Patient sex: M
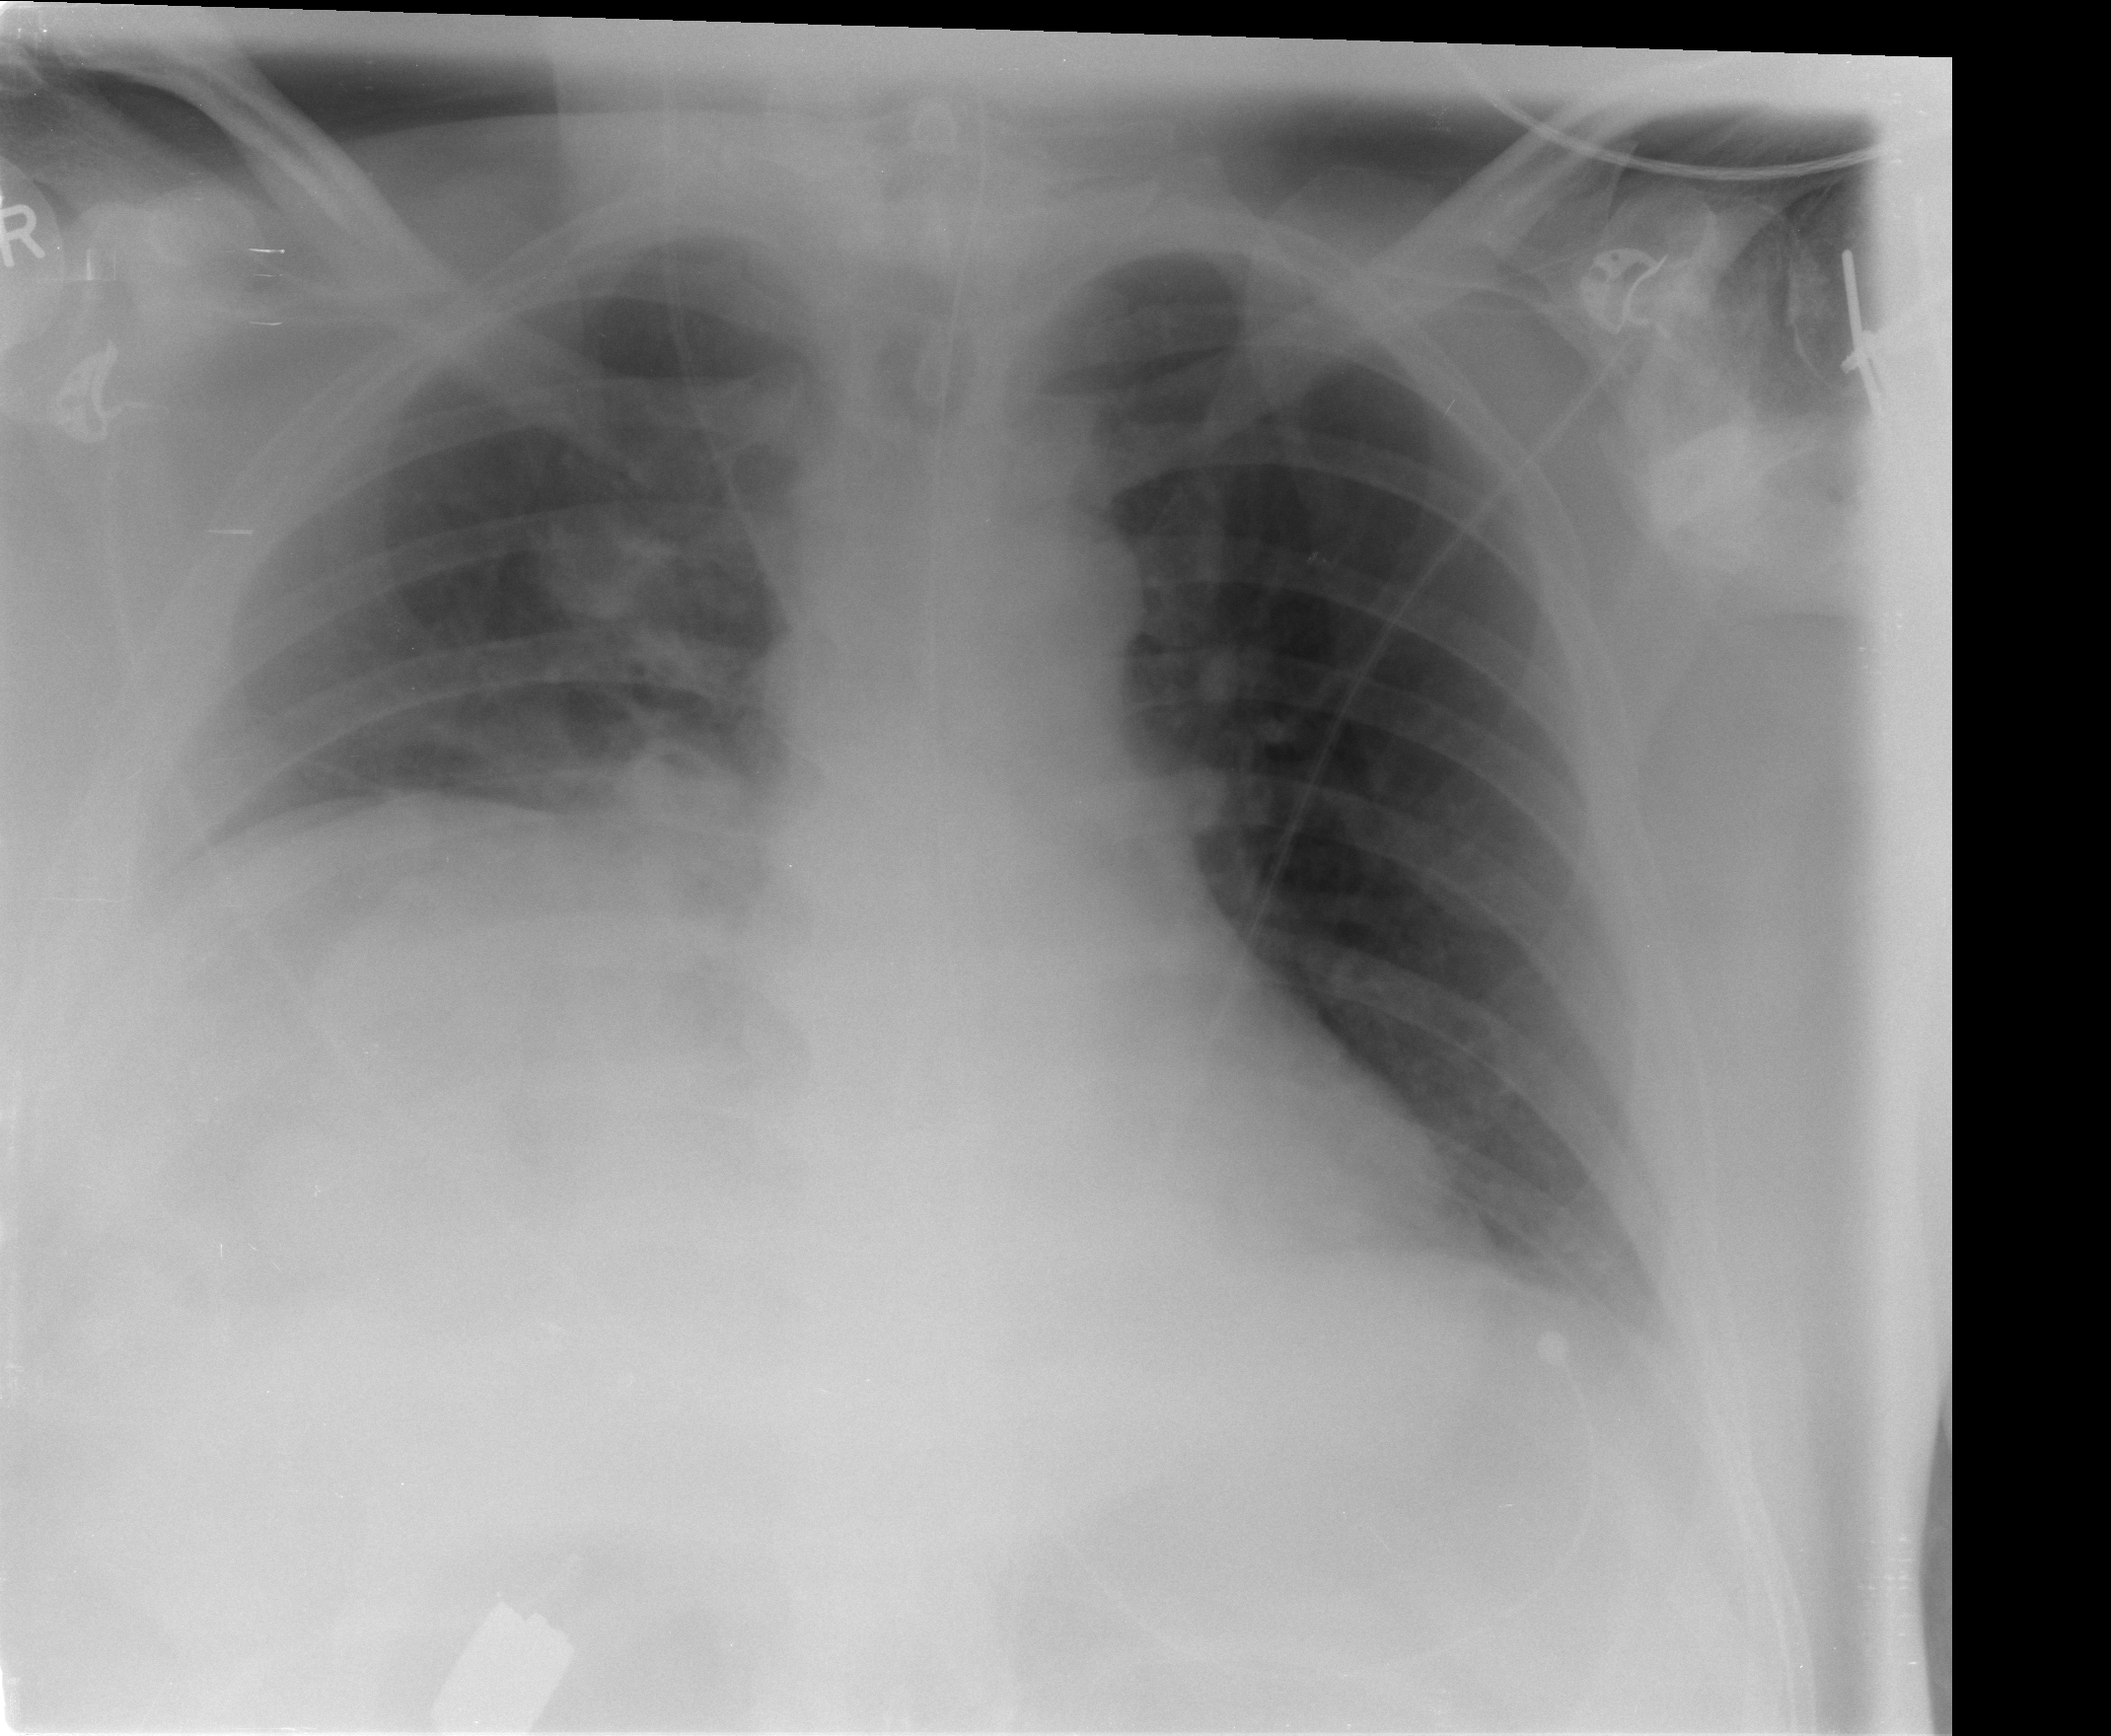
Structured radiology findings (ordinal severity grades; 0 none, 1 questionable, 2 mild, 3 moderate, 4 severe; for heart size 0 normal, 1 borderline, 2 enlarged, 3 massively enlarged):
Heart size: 0
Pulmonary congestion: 0
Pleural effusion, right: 0
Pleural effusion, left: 0
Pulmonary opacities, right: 0
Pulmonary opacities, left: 0
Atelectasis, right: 1
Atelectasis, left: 0